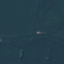
Label: Forest